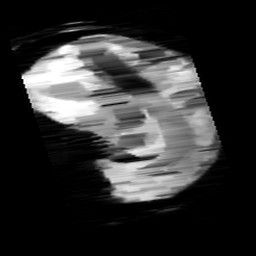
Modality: minIP
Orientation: sagittal
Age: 11
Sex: male
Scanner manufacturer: siemens
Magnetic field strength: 3 T
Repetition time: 0.027 s
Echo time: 0.02 s